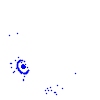
Particle: kaon